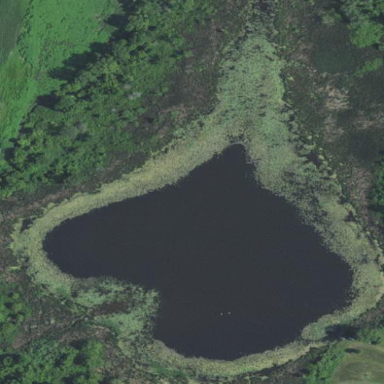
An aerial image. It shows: Lake with natural water.